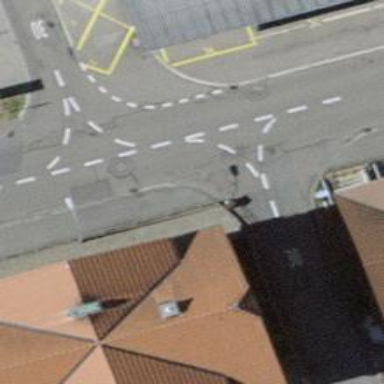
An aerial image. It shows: Kerb barrier.